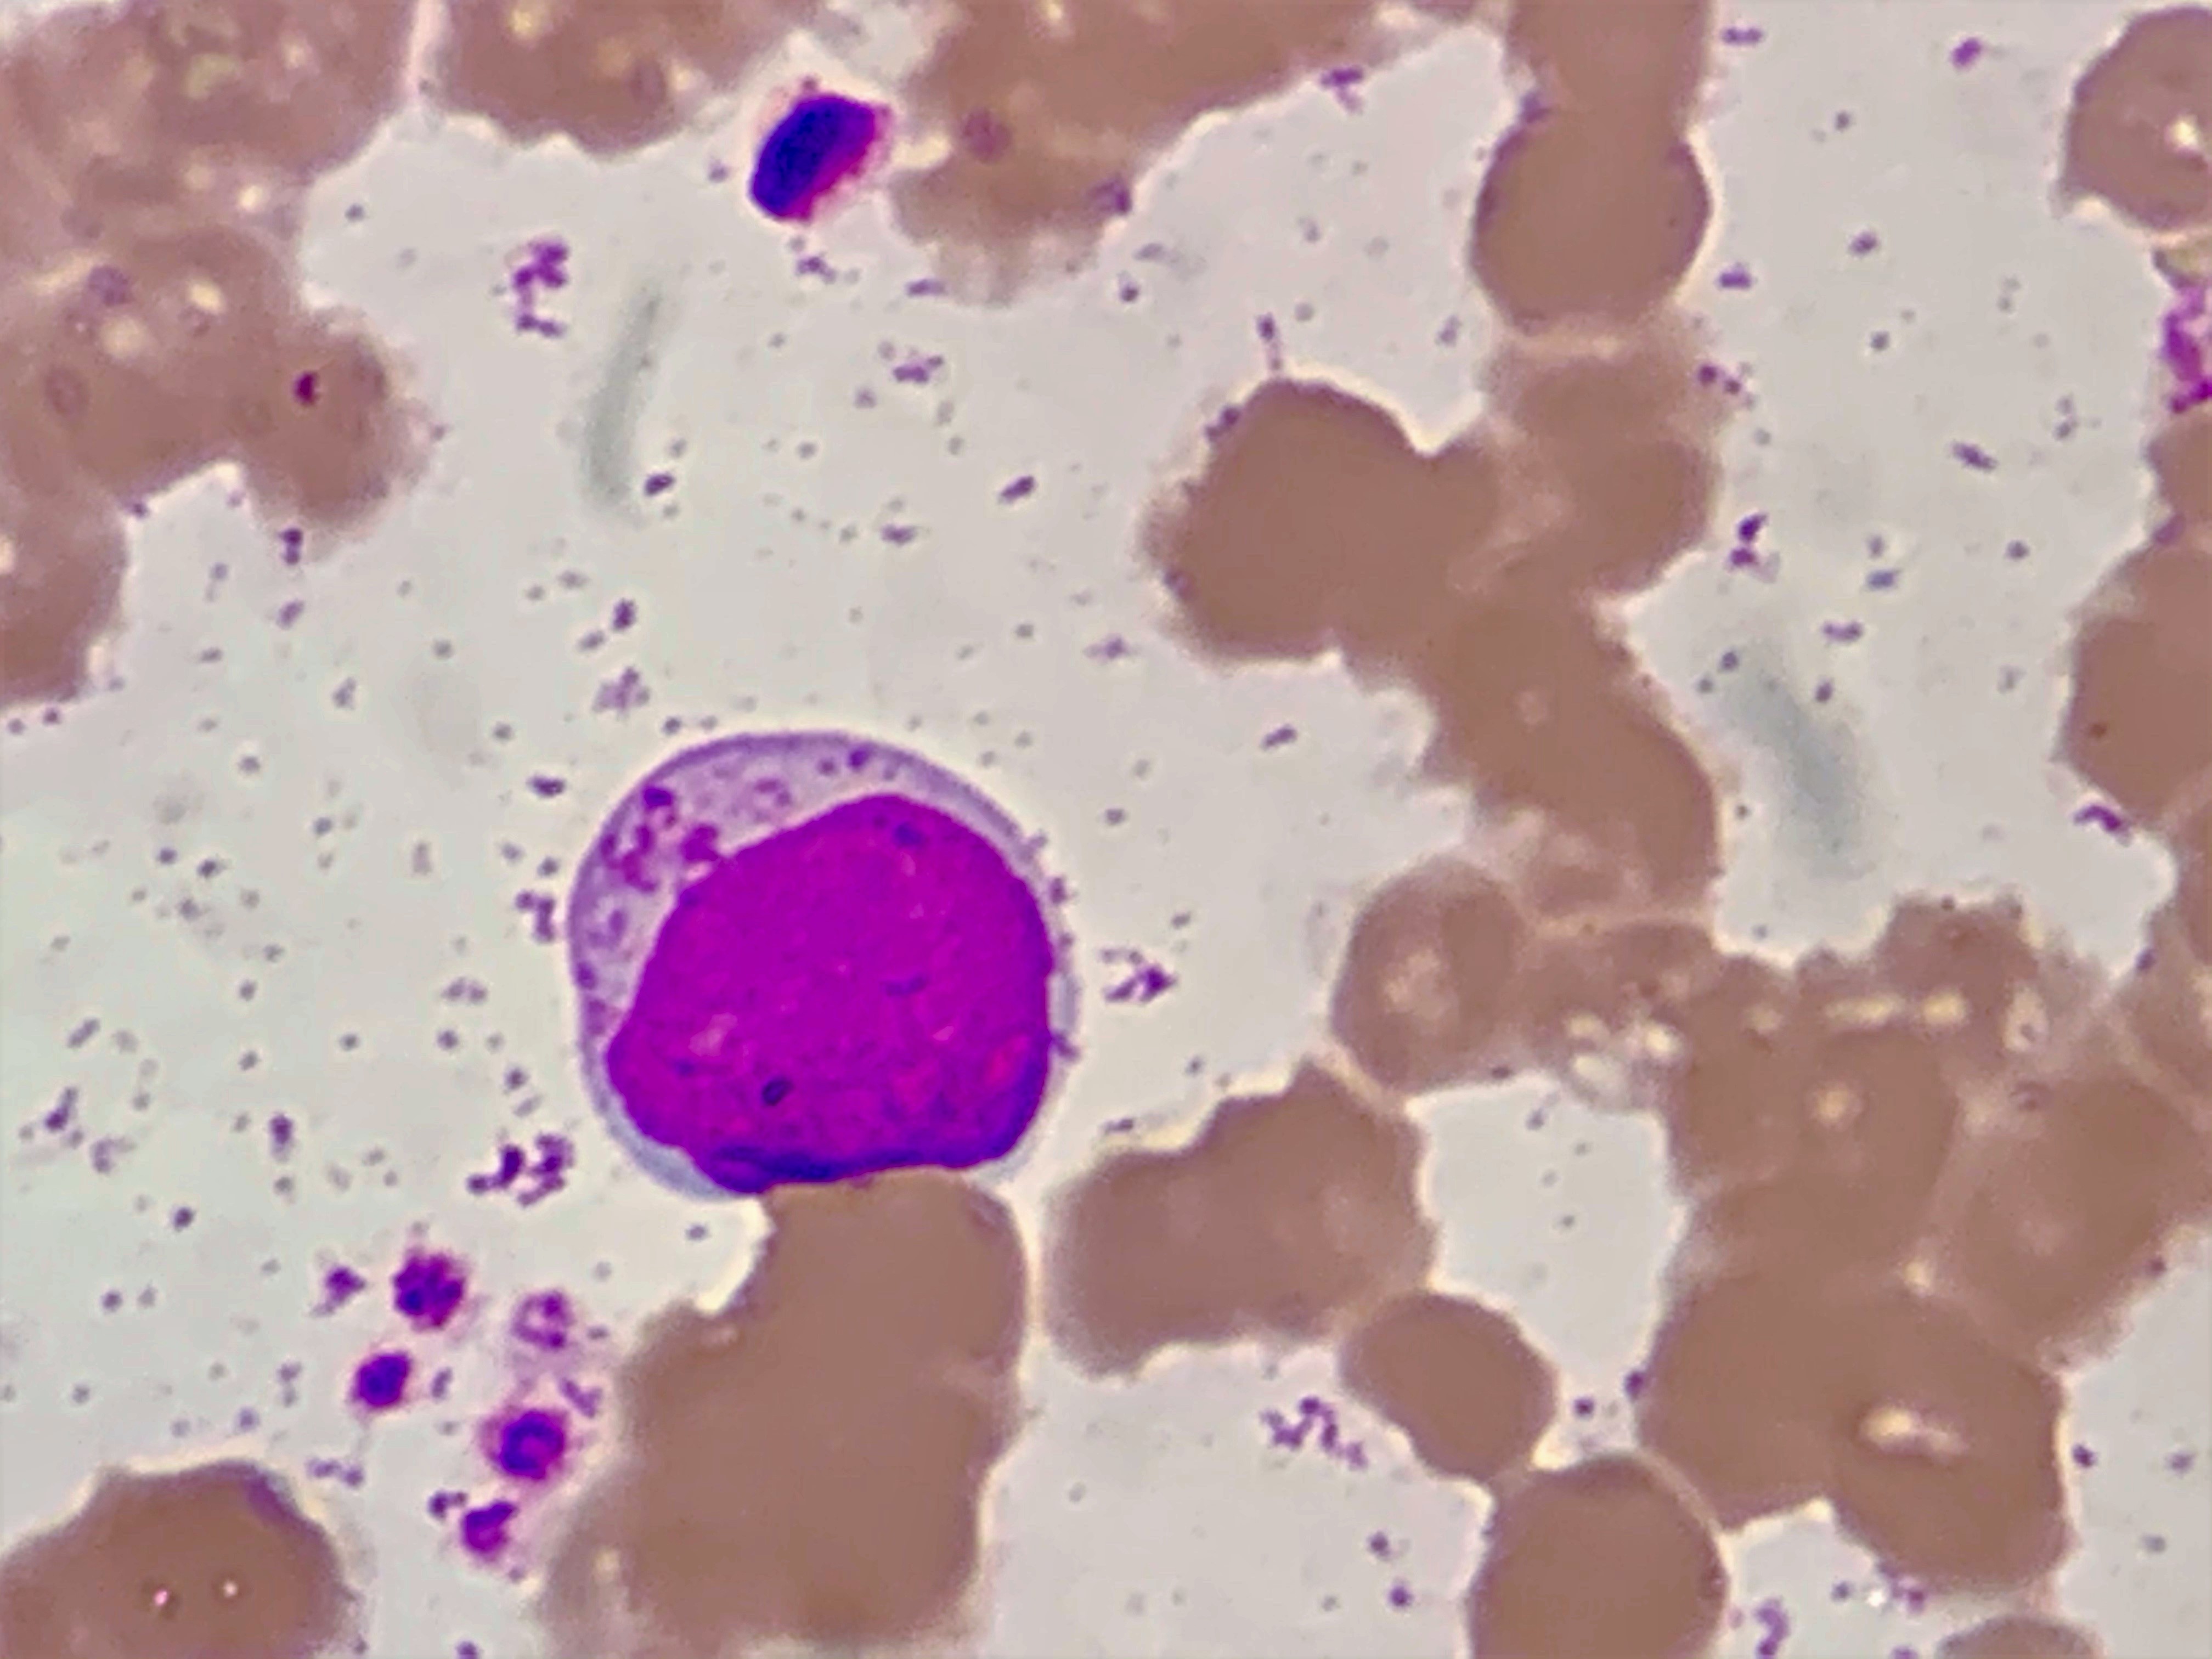
Cell type: BLAST CELLS